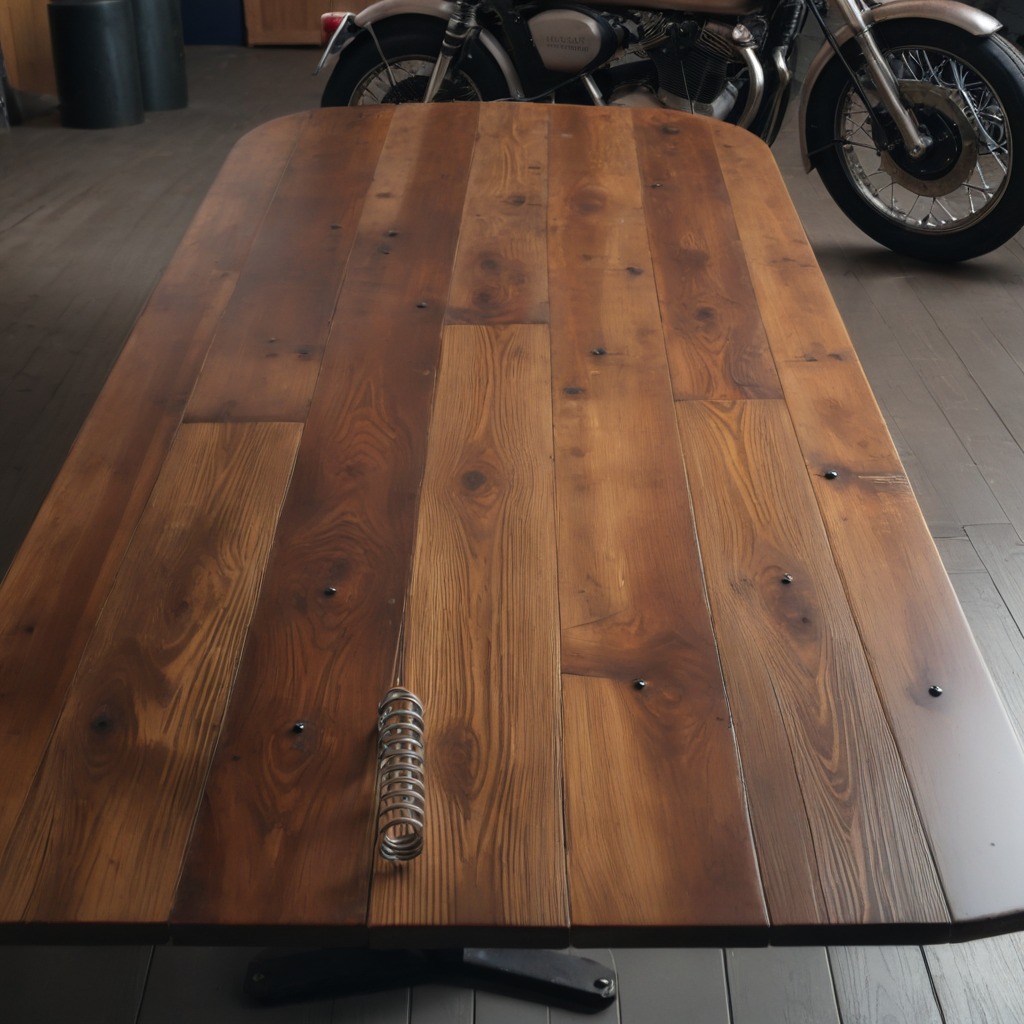
A coiled metal spring lies on an oil-spilled wooden table in a vintage motorcycle garage.